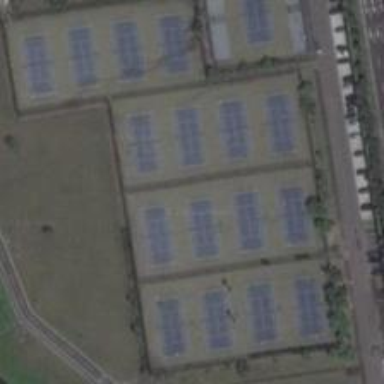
There are several rectangular sites, each of which has several tennis courts .